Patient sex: F
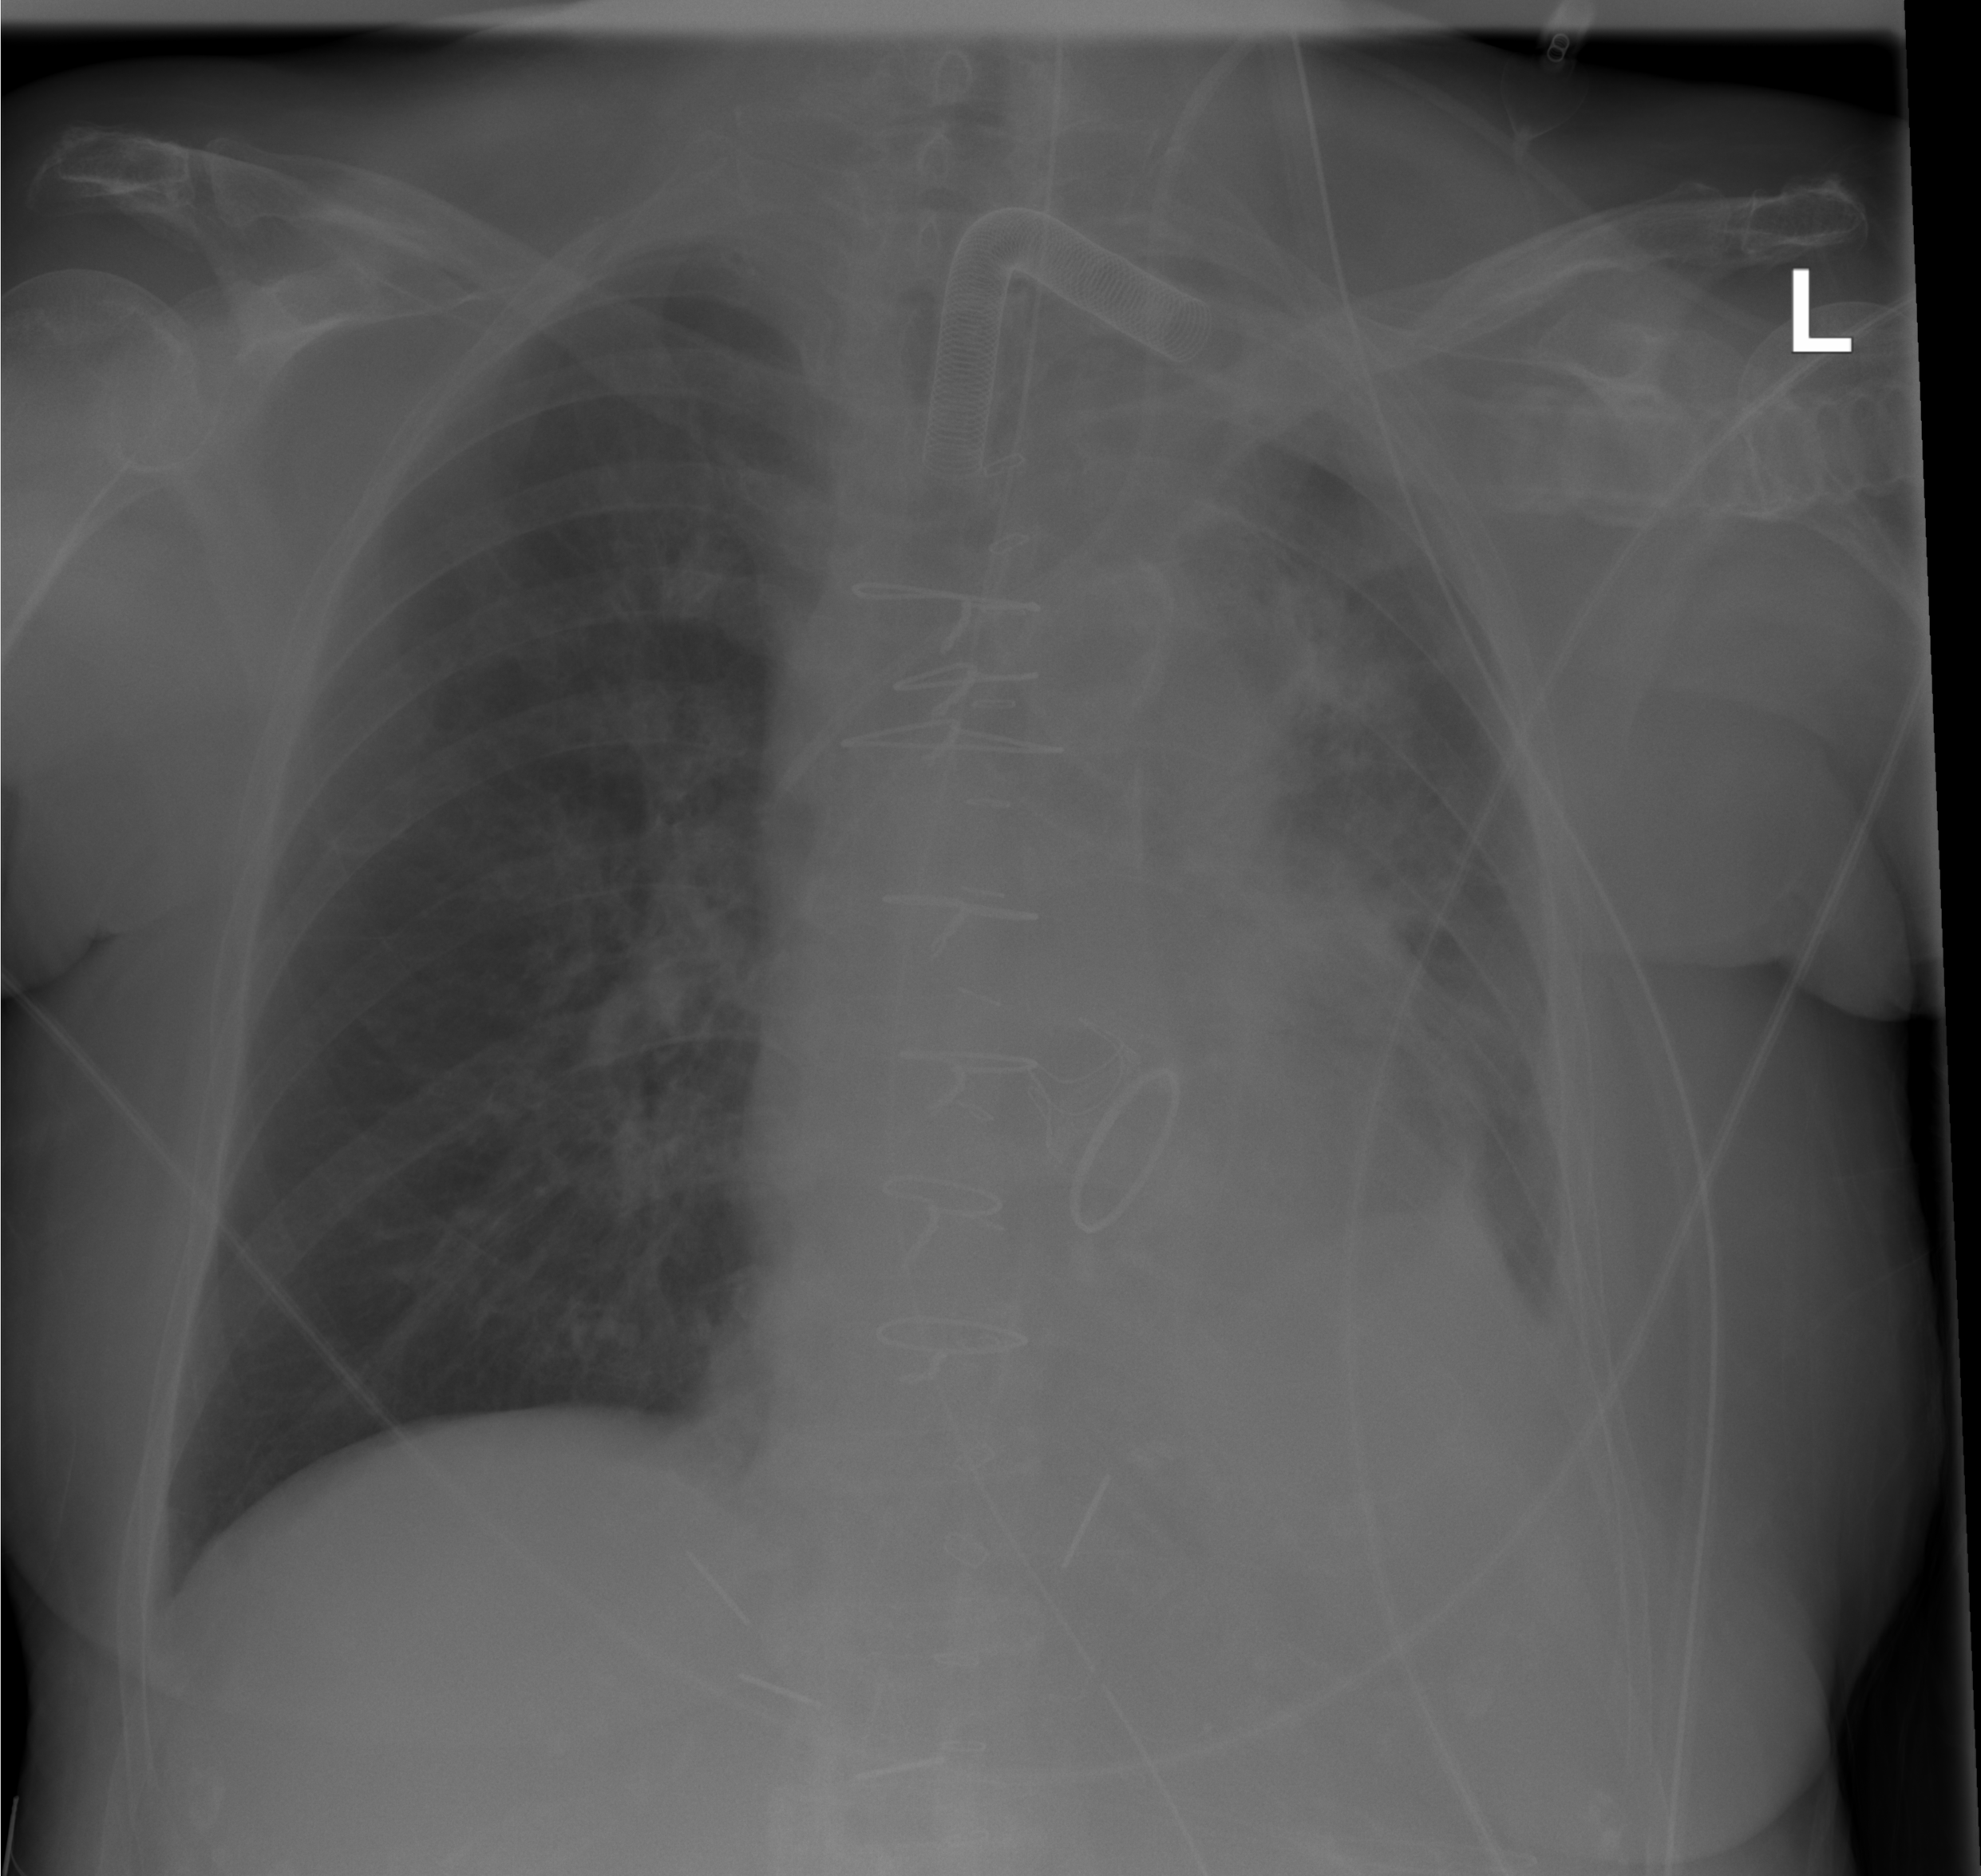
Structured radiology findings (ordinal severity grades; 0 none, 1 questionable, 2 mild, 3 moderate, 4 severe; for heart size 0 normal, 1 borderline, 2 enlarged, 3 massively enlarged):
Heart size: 1
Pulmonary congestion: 0
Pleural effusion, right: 0
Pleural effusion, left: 2
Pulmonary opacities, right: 0
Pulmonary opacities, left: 3
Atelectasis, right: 0
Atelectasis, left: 3